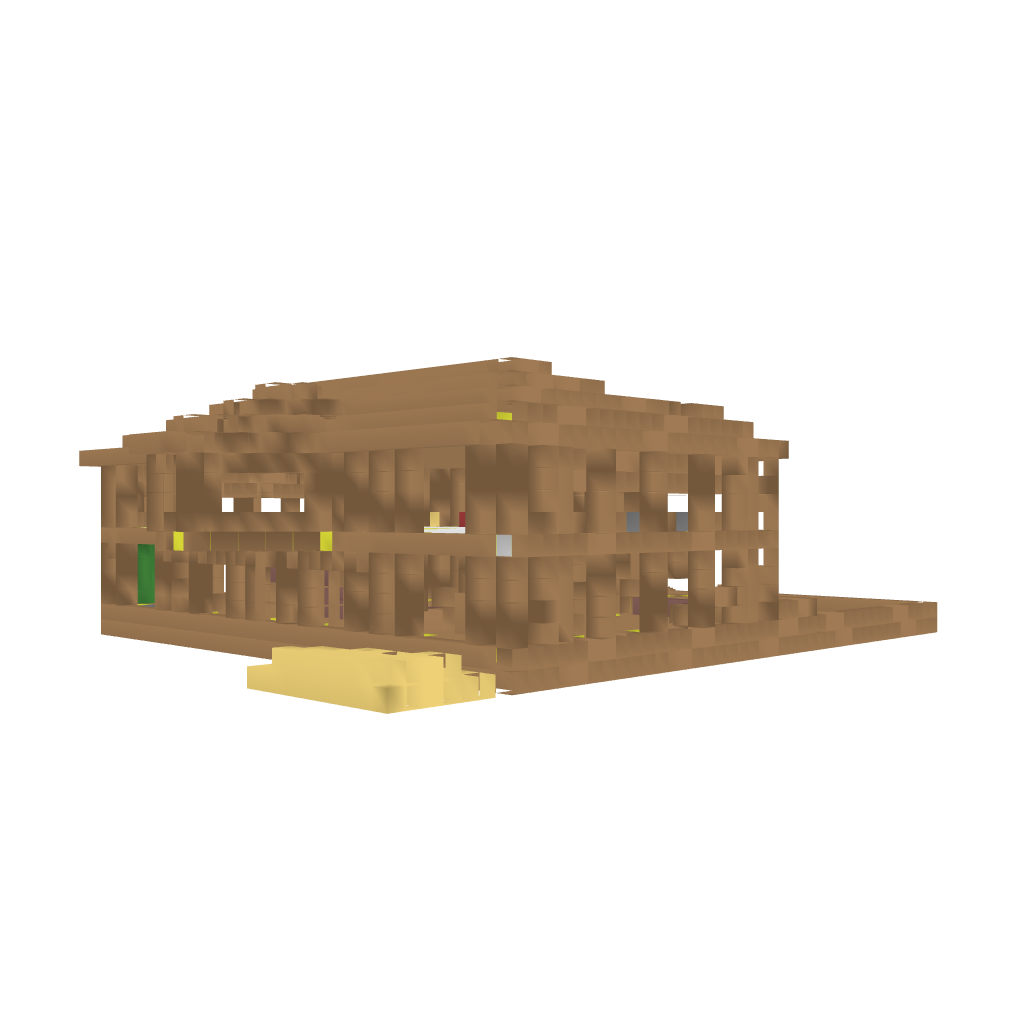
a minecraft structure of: Spa Mansion bad low quality